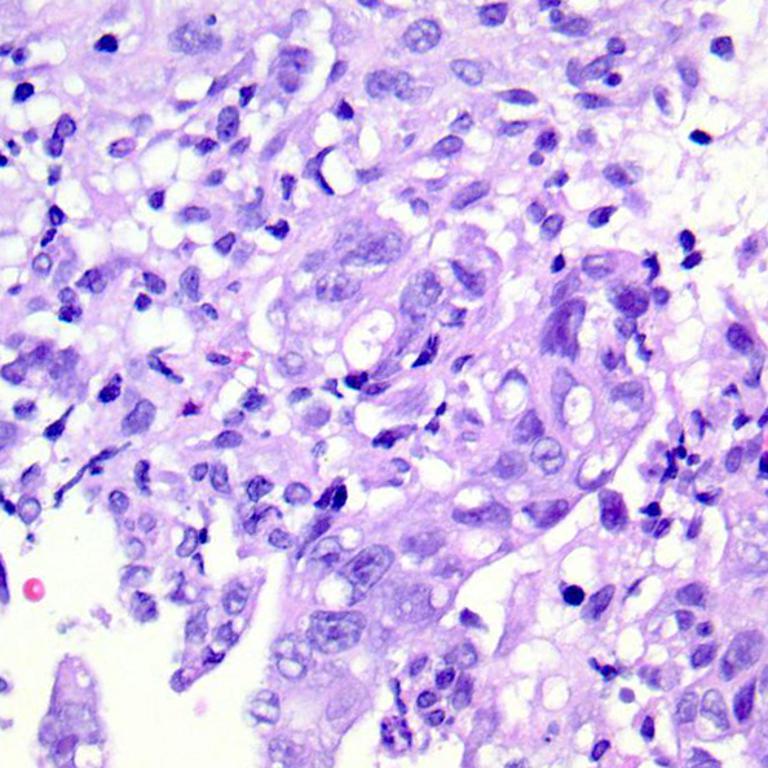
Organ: colon
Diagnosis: adenocarcinomas